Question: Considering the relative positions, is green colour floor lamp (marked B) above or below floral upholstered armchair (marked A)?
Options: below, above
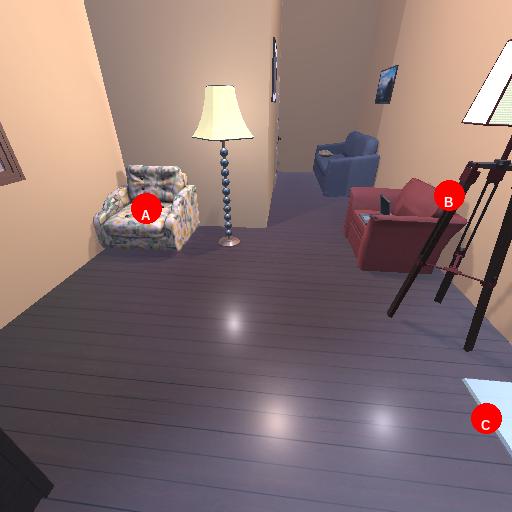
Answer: below